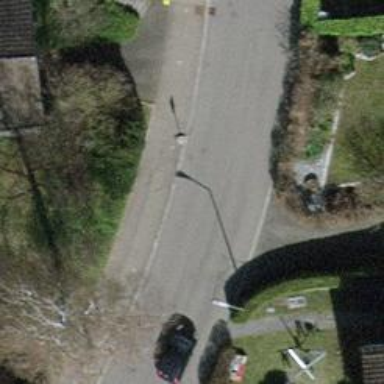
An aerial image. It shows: Sidewalk.